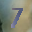
Label: 7